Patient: sex M, age 52
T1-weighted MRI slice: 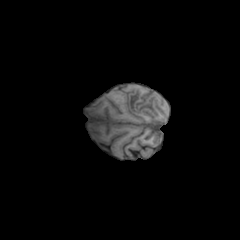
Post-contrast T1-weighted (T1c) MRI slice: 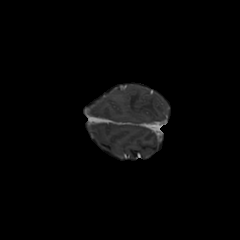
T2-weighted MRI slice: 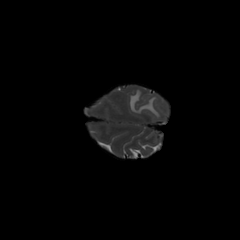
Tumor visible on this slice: yes
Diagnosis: Glioblastoma, IDH-wildtype
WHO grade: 4